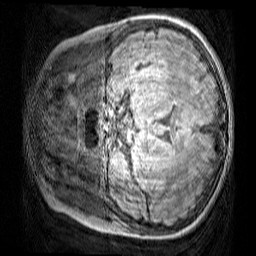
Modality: FLAIR
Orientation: coronal
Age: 9
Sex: male
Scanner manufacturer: siemens
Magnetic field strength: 3 T
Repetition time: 5 s
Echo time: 0.388 s